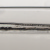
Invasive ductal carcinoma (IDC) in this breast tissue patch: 0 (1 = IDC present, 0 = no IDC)